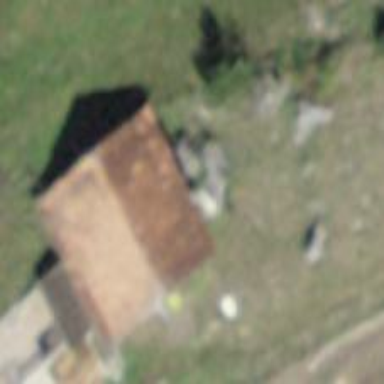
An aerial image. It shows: Barn.